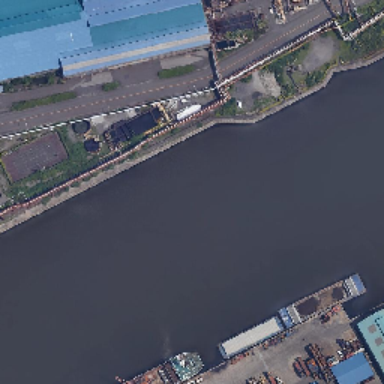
On one side of a deep black river is a blue factory .